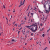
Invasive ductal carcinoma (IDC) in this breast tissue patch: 0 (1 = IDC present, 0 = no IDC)